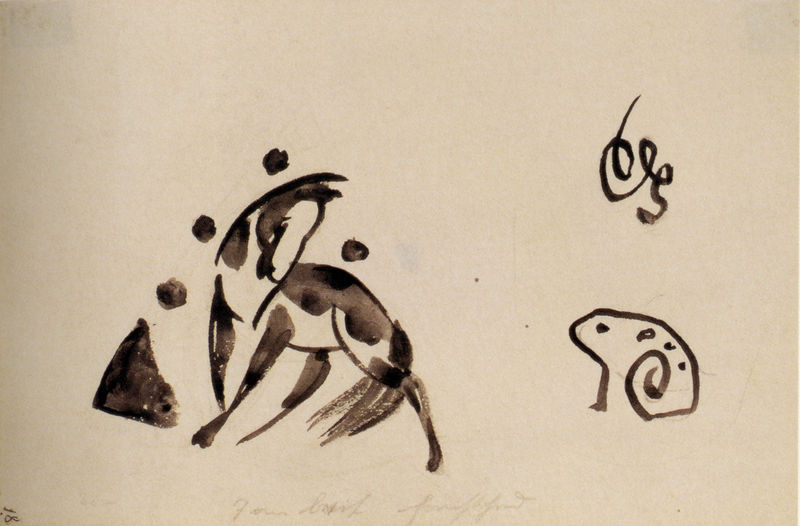
Titel: Drei Vignetten (Pferdchen, Kröte, Arabeske)
Künstler: Franz Marc
Standort: Kochel am See
Institution: Franz Marc Museum
Schlagwörter: dunkel, feder, kopf, schatten, weiß, aquarell, dreieck, komposition, bewegung, braun, rücken, schwarz, skizze, symbol, zeichen, zeichnung, blick, tier, tiere, beige, expressionismus, malerei, ornament, augen, hals, signatur, öl, natur, auge, blatt, höhle, ohren, kinder, pferd, rund, beine, fell, mähne, schwanz, schweif, japan, schrift, papier, umrisse, studie, abstrakt, fels, leere, grafik, graphik, linien, naiv, querformat, wild, einfach, detail, inschrift, japanisch, punkte, laviert, tusche, wasserfarben, unterschrift, linie, form, schwarz weiß, text, punkt, kreise, tupfen, schlange, entwurf, pinsel, tupfer, hufen, tinte, reduktion, schemenhaft, studien, flecken, schnörkel, zahl, ponny, picasso, schweiff, unfertig, drehung, spirale, blauer reiter, klee, nummer, lurch, frosch, kröte, handschrift, kandinsky, pferdeschwanz, arabeske, tuschezeichnung, beischrift, kringel, franz marc, marc, widder, mark, erster weltkrieg, höhlenmalerei, acquarell, amphibie, beischruif, dreicek, gekritzel, linmie, vignette, wöelf, kopfdrehung, stuien, einlinienzeichnung